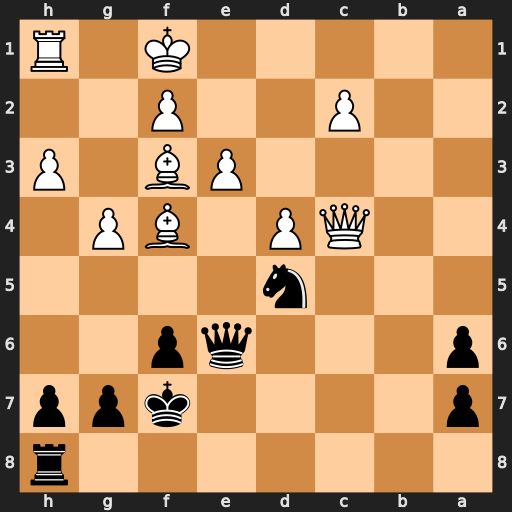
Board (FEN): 7r/p4kpp/p3qp2/3n4/2QP1BP1/4PB1P/2P2P2/5K1R
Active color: b
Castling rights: -
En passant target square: -
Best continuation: Nxe3+ Bxe3 Qxc4+